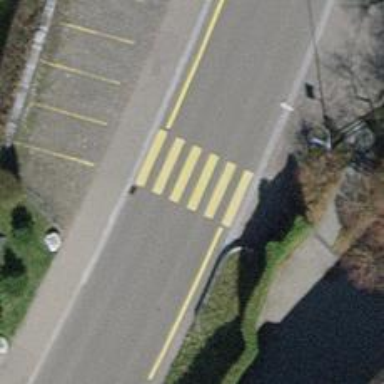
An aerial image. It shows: Uncontrolled zebra crossing on the road.